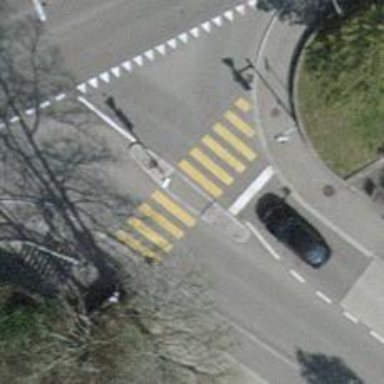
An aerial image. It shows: Road crossing with traffic signals and pedestrian island.